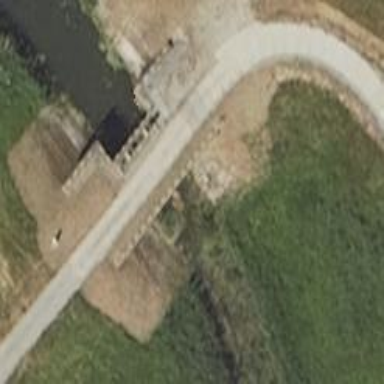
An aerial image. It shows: Track leading over bridge with grade1 tracktype. The track is supported by embankment.